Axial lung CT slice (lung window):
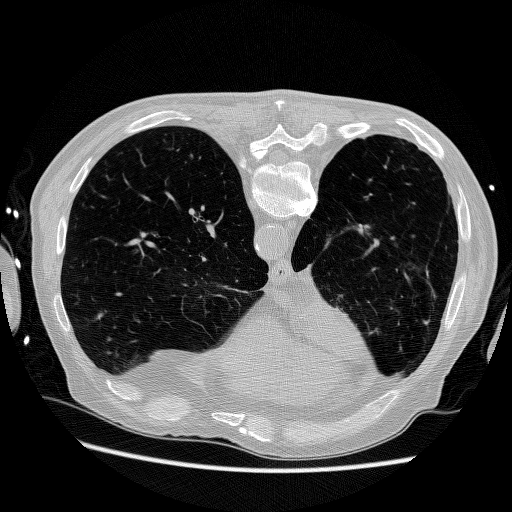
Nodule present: no